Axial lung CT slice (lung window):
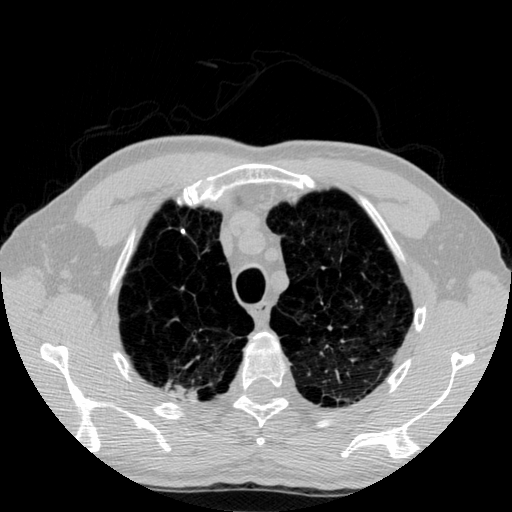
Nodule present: yes
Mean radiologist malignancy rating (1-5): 1